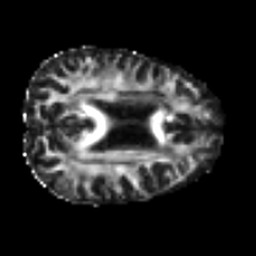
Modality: FA
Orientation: axial
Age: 59
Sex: male
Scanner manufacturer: siemens
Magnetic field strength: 3 T
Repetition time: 4.999 s
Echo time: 0.07946 s